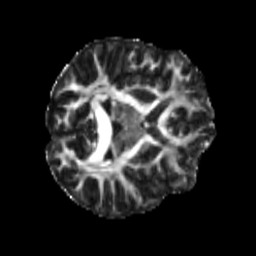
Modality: FA
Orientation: axial
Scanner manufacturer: siemens
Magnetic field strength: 3 T
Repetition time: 4 s
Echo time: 0.0594 s